Question: I have 5 images and on click I am trying to animate them next to each other, 50px apart.
Currently I am animating the first child and all the others 50px left but all on top of each other.
Here is my script:
'''
var fadedur = 200,
fadeop = 0.5,
imgwidth = 220,
imgleft = 40,
imgfirst = -200,
imgfh = -100;
$('img').on('click', function(){
$('img').css('position','absolute').css('display','block');
$('.cs').find(':first-child').stop().animate({
"marginLeft": imgfirst,
"margin-top": imgfh,
}, 300);
$('.cs').find(':first-child').next('img').each(function() {
$(this).stop().animate({
"marginLeft": imgfirst + imgwidth + imgleft, // imgfirst should
"margin-top": imgfh, // be something that
}, 300); // states prev()
});
});
'''
and this is my fiddle: <URL>
I am trying to make them look like this:

So basically I need something that would say:
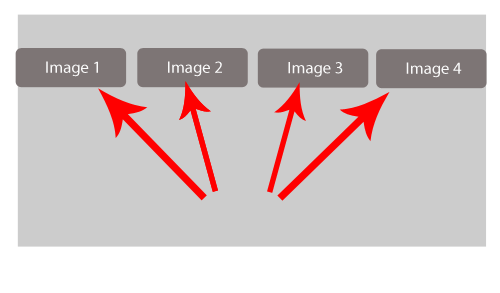
Answer: '$('.cs').find(':first-child').next('img')' will at most match one element so its pointless to call each on it.Check out this updated fiddle <URL>, is this the behaviour you're looking for?